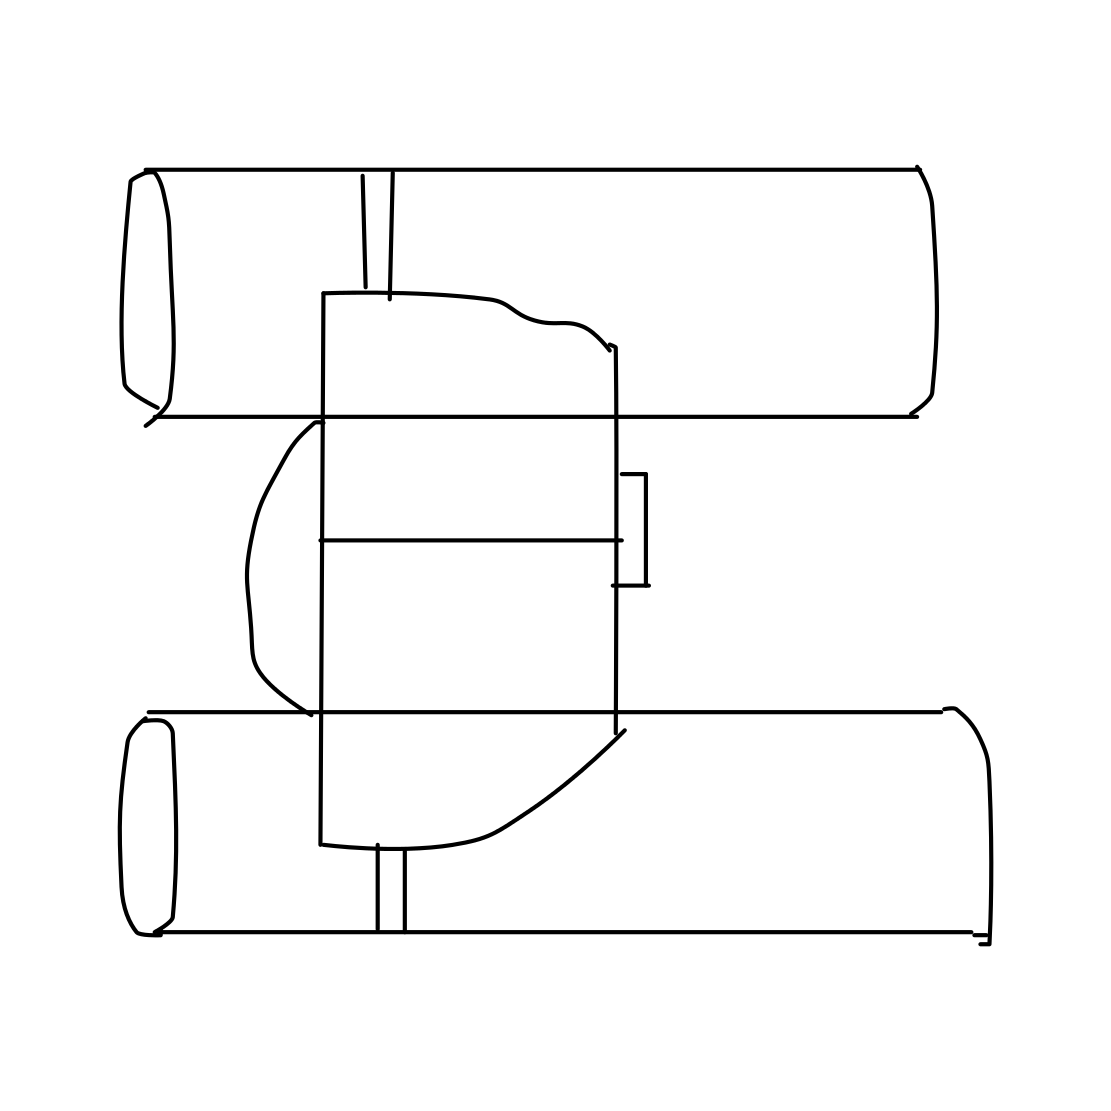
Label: binoculars